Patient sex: M
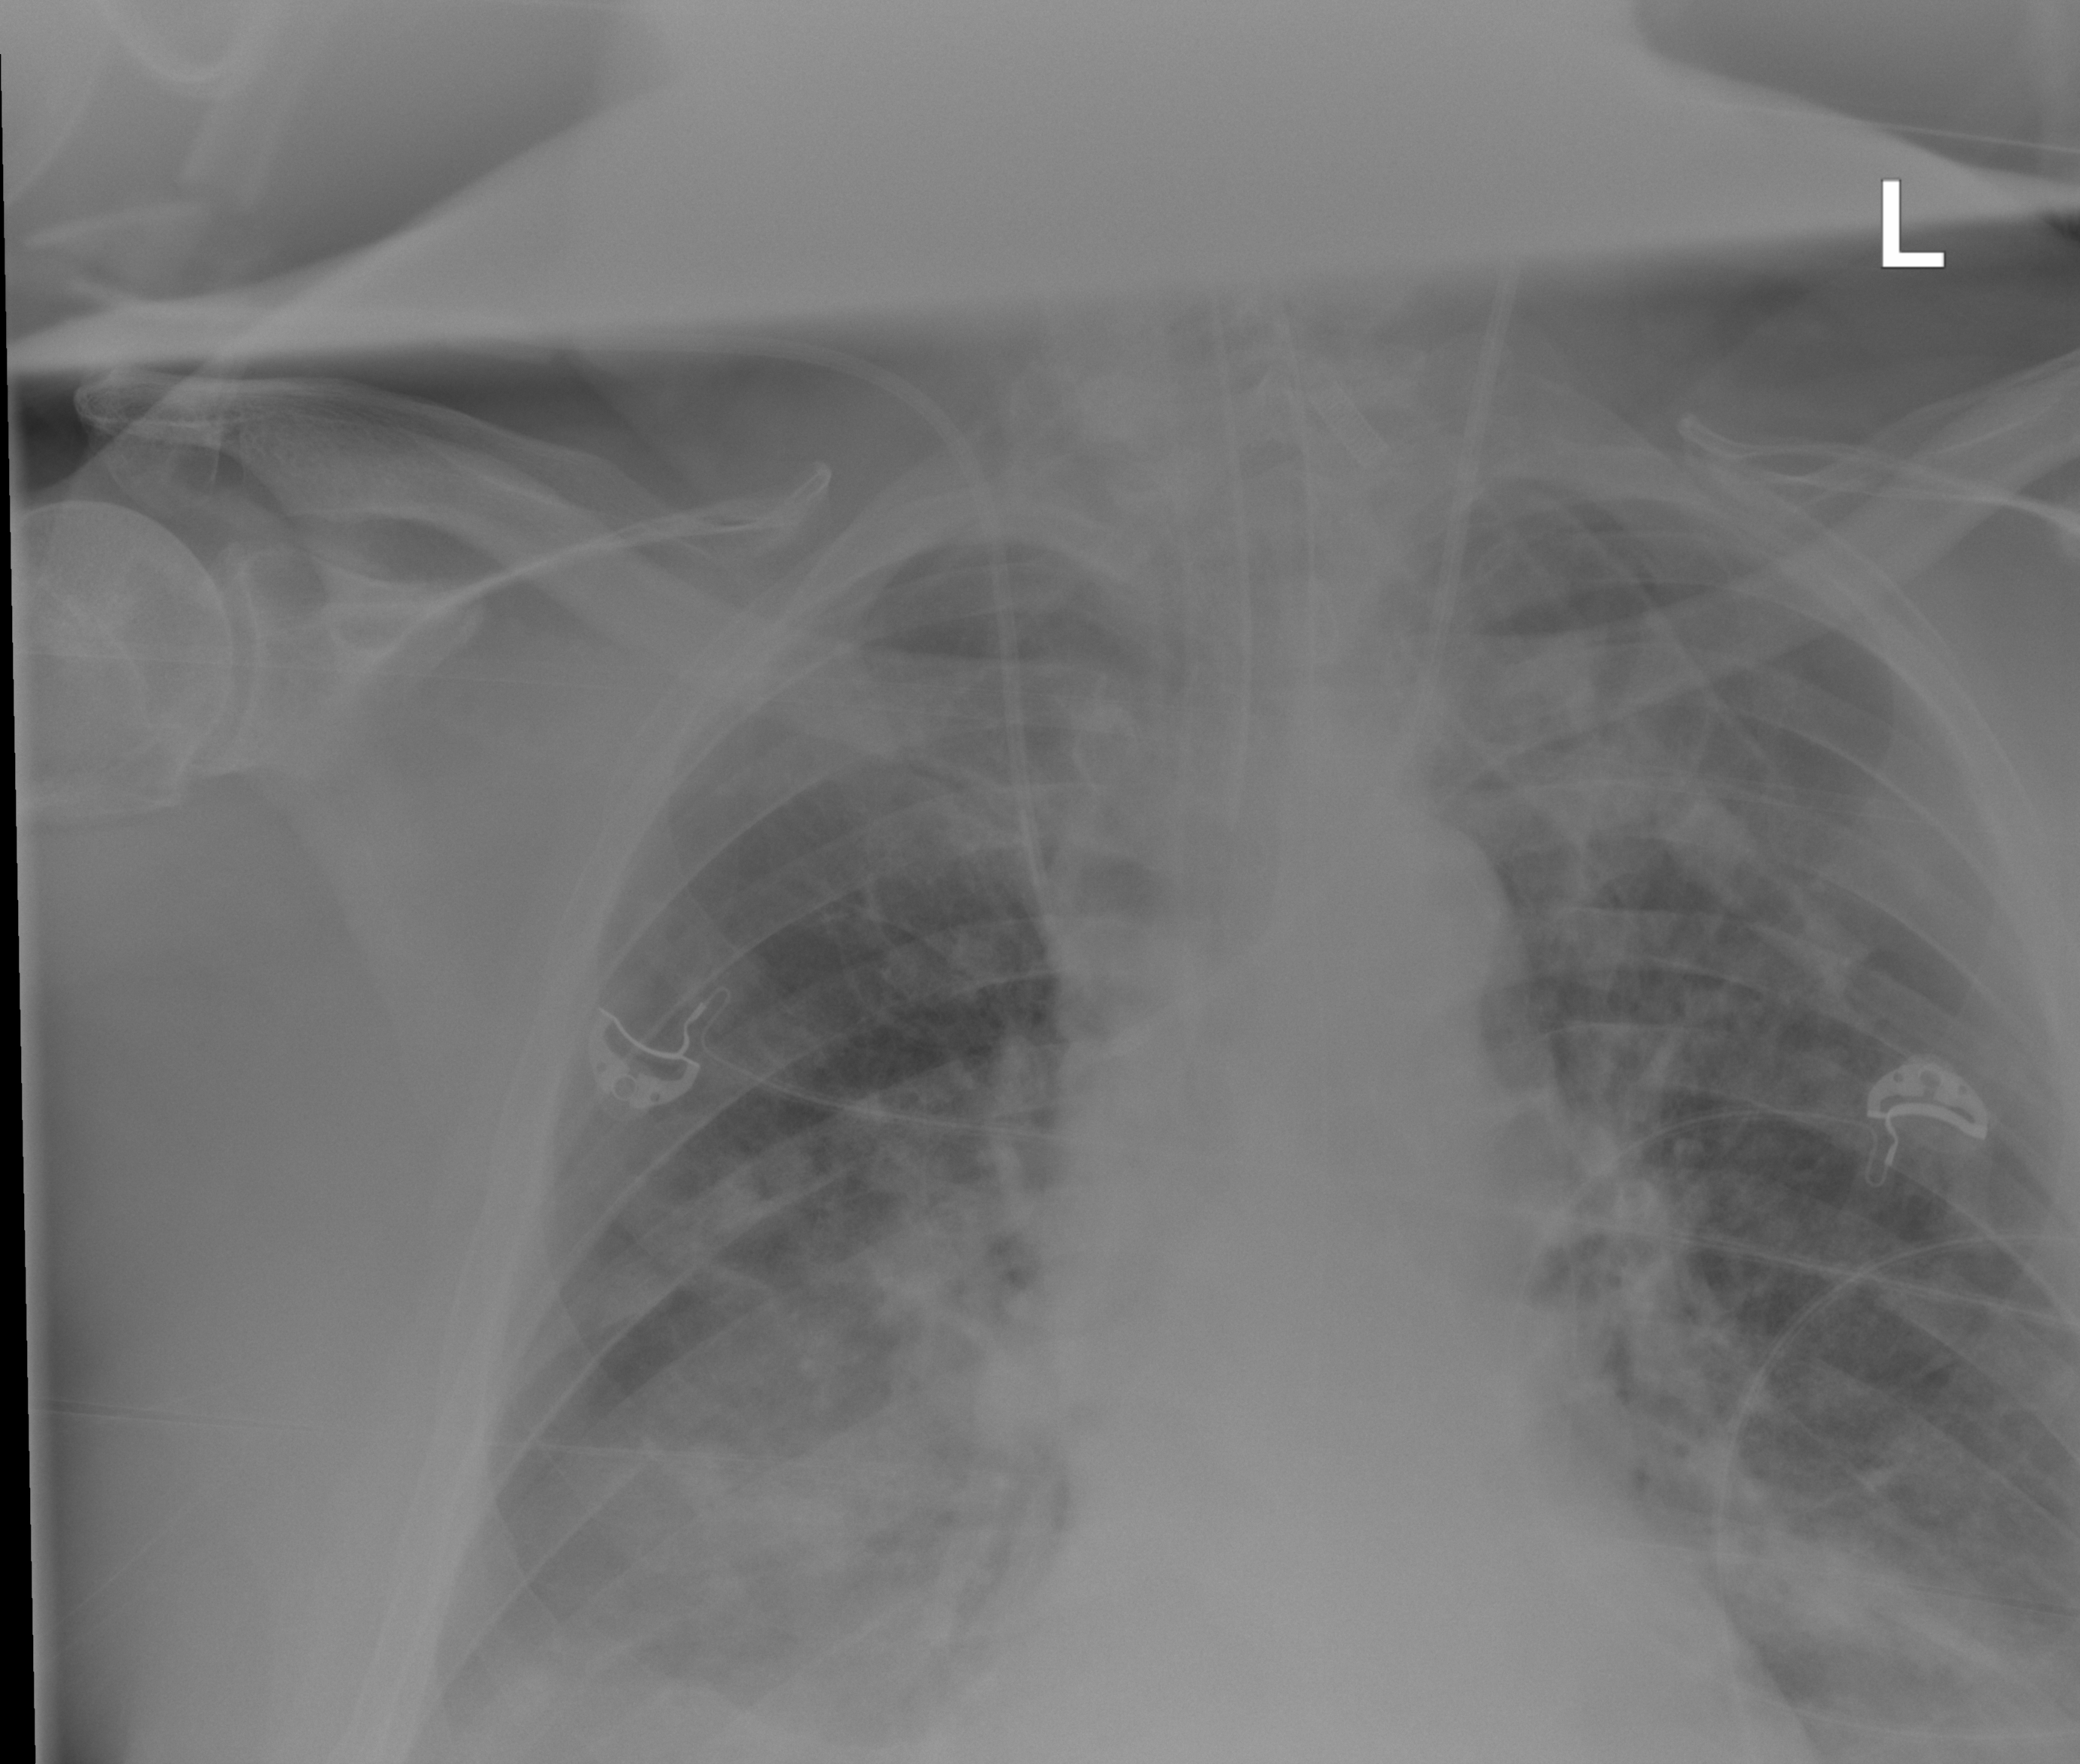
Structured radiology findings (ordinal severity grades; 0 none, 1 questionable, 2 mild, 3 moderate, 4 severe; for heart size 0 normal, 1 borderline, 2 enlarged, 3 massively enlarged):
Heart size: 2
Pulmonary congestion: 2
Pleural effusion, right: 2
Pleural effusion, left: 2
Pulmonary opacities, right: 3
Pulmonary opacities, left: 2
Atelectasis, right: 2
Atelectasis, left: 2